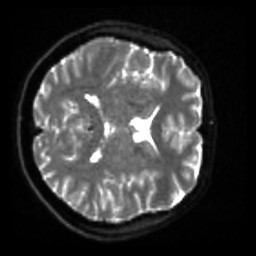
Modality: sbref
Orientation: axial
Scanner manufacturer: siemens
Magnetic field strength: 3 T
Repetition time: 4 s
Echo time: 0.0594 s